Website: bh-photo
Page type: customer-info-address
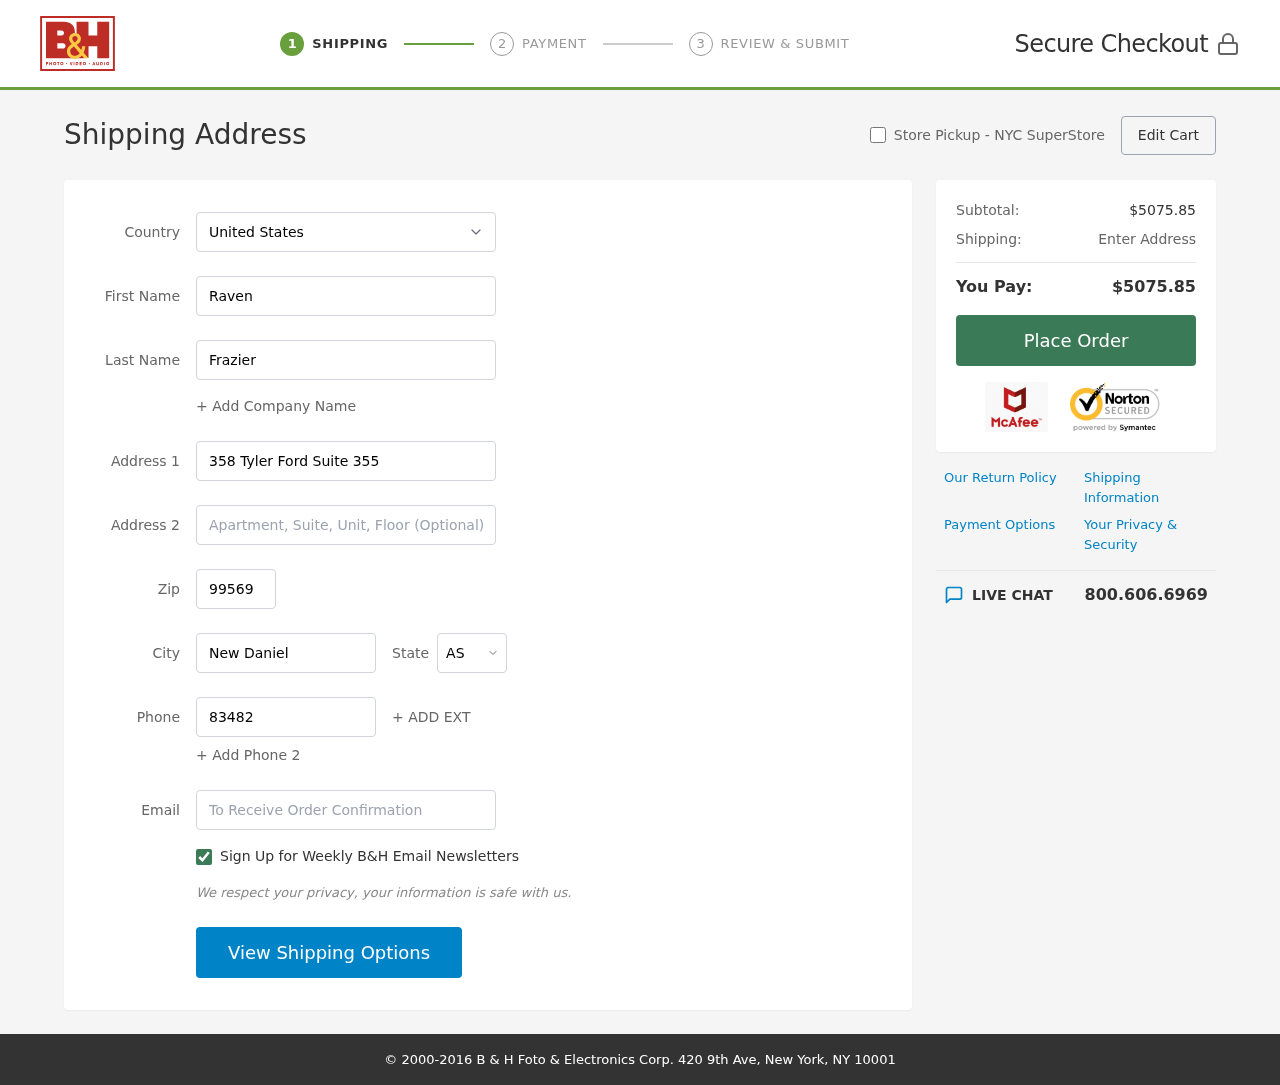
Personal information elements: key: PII_CITY
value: New Daniel
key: PII_COUNTRY
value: United States
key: PII_EMAIL
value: ravenfrazier@yahoo.com
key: PII_FIRSTNAME
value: Raven
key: PII_LASTNAME
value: Frazier
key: PII_PHONE
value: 8348208164
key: PII_POSTCODE
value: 99569
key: PII_STATE_ABBR
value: AS
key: PII_STREET
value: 358 Tyler Ford Suite 355
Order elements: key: ORDER_SUBTOTAL
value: $5075.85
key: ORDER_TOTAL
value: $5075.85